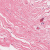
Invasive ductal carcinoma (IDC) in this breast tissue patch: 0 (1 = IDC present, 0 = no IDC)